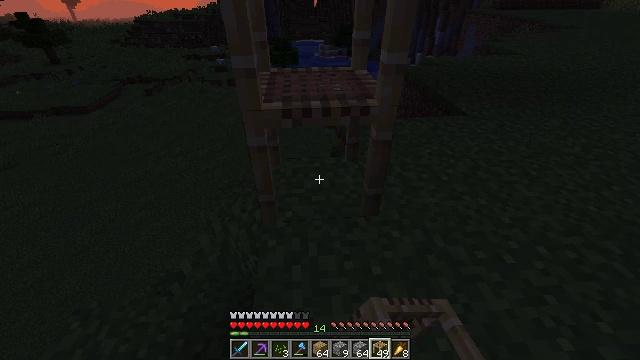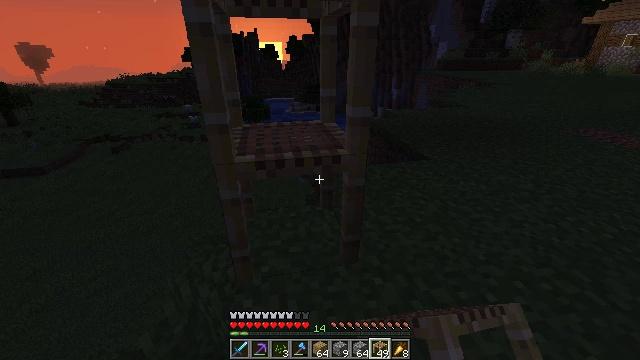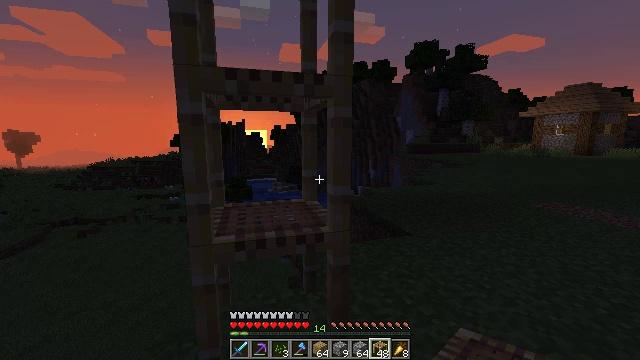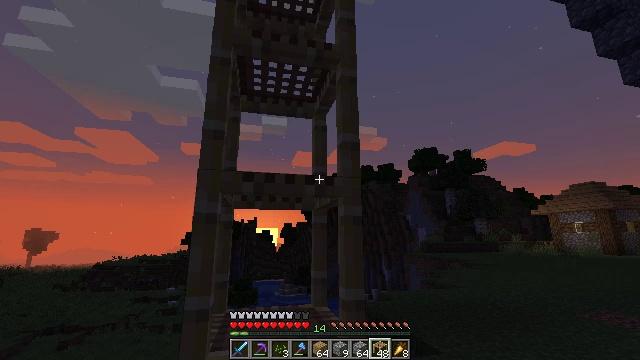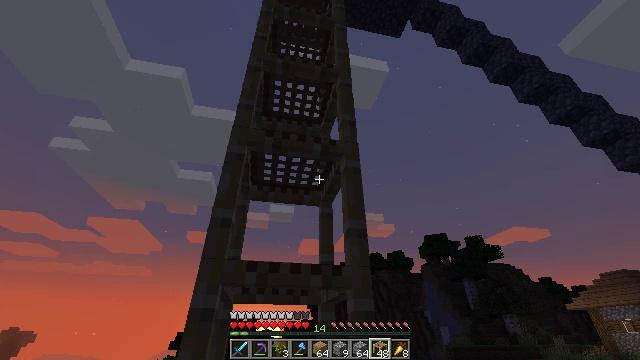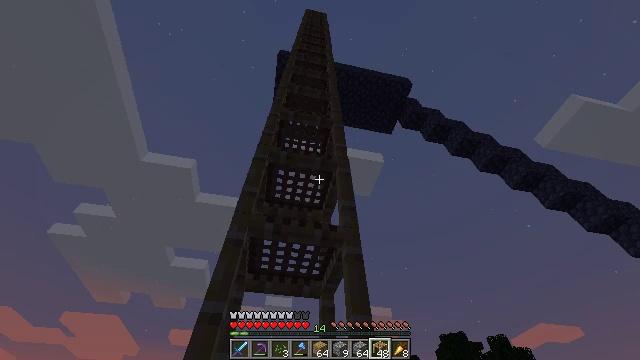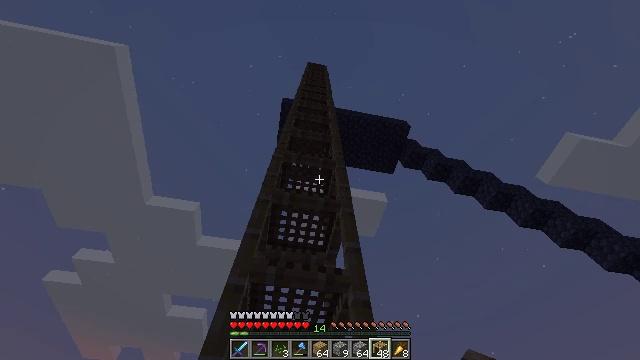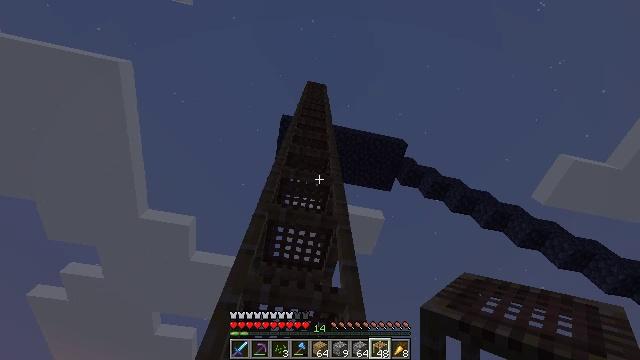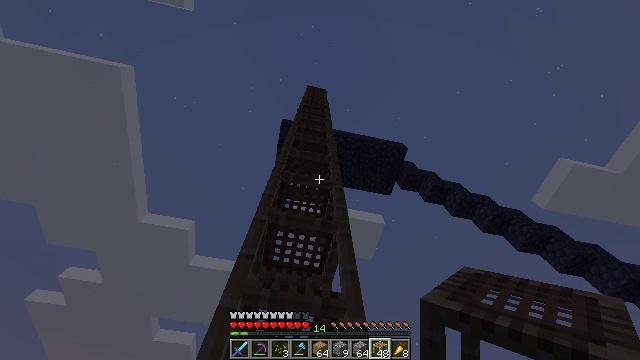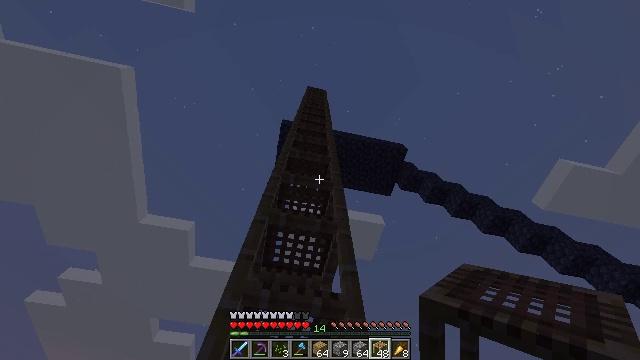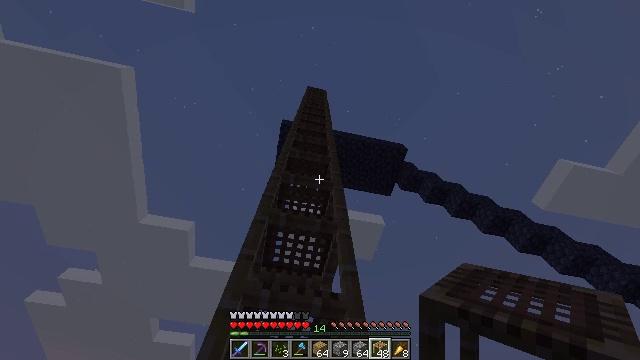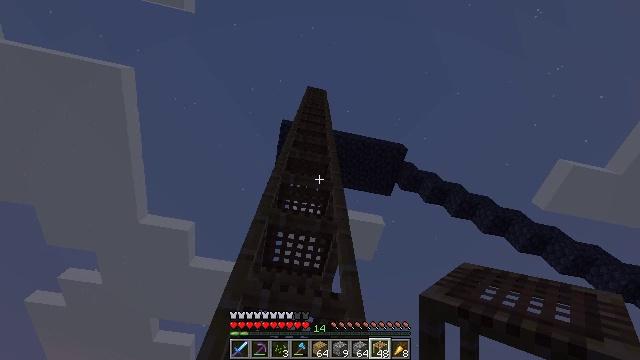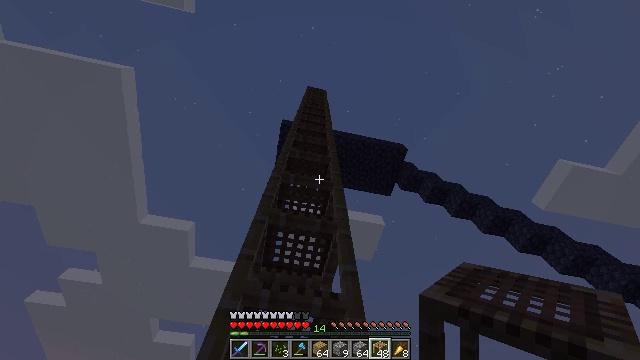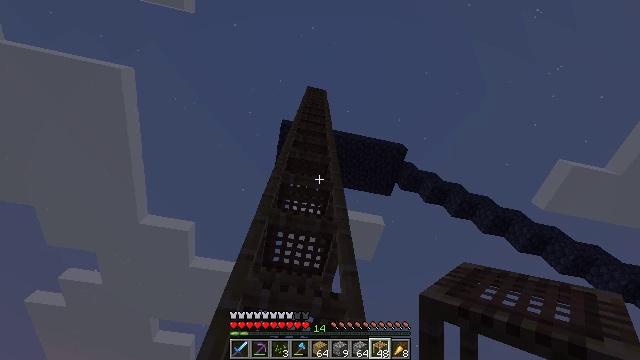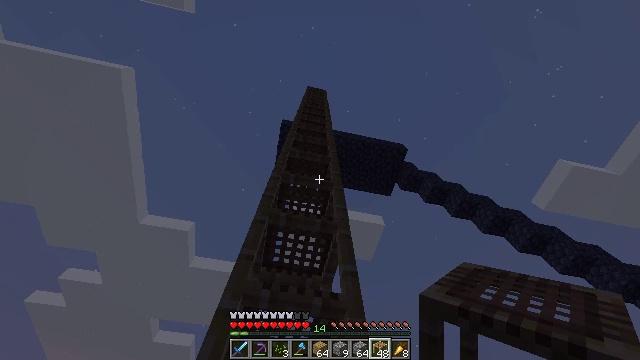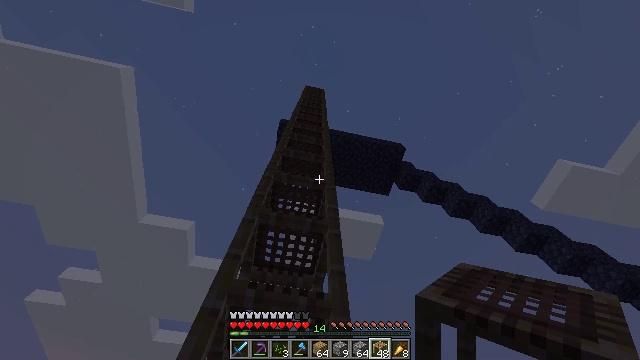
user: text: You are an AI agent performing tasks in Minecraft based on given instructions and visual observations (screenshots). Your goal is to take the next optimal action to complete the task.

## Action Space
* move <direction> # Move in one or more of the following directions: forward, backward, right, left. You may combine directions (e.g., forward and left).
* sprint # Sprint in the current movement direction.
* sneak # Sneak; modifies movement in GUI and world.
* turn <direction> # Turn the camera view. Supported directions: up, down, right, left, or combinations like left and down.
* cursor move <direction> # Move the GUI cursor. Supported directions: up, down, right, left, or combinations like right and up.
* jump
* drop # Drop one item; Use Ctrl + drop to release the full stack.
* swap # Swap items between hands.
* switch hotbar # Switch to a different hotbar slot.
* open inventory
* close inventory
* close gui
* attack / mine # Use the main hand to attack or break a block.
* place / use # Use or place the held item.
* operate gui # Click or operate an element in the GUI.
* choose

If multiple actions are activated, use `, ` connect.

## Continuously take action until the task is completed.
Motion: motion action
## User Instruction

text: Collect spruce planks from an old building.
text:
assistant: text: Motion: turn right and up
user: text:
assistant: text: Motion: turn right and up
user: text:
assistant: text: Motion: turn left and up
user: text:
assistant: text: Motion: turn left and up
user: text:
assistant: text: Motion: turn up
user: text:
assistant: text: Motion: turn left and up
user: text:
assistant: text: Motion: turn right and up
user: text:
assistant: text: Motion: no_op
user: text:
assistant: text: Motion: no_op
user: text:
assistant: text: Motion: no_op
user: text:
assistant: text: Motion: no_op
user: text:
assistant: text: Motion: no_op
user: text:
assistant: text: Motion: no_op
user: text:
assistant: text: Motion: no_op
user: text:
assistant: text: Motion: move right
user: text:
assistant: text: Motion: move right, turn down
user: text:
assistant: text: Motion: move right
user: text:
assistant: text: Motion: move right, turn left
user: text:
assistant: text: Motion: move right, turn left
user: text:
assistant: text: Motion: move right, turn left
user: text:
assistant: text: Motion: move right, turn left
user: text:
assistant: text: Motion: move right, turn left
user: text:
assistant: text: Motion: move right, turn left and up
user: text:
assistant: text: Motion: move right, turn left and up
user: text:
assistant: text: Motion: move right, turn left and up
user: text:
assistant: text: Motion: move right, turn left
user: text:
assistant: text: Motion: move right, turn left
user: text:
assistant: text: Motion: move right, turn left
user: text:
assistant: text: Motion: move right, turn left
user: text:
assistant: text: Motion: move right, turn left